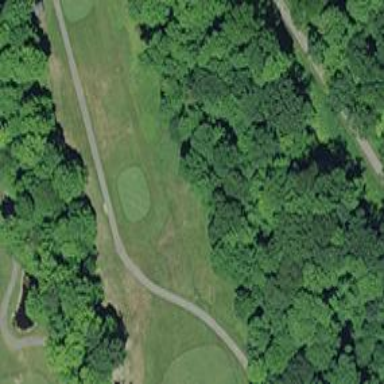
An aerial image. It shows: Golf hole.